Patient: sex M, age 48
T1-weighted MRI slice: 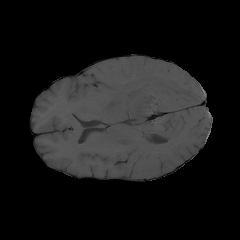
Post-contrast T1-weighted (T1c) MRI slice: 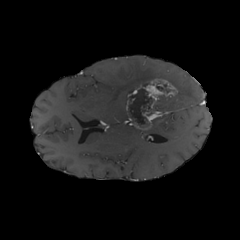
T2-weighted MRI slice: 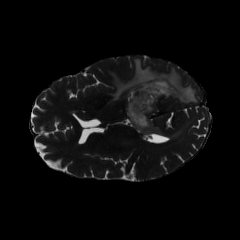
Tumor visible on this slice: yes
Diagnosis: Glioblastoma, IDH-wildtype
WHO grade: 4